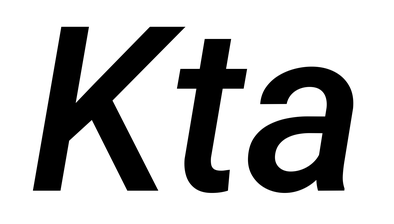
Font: Roboto-Italic_Medium_Italic